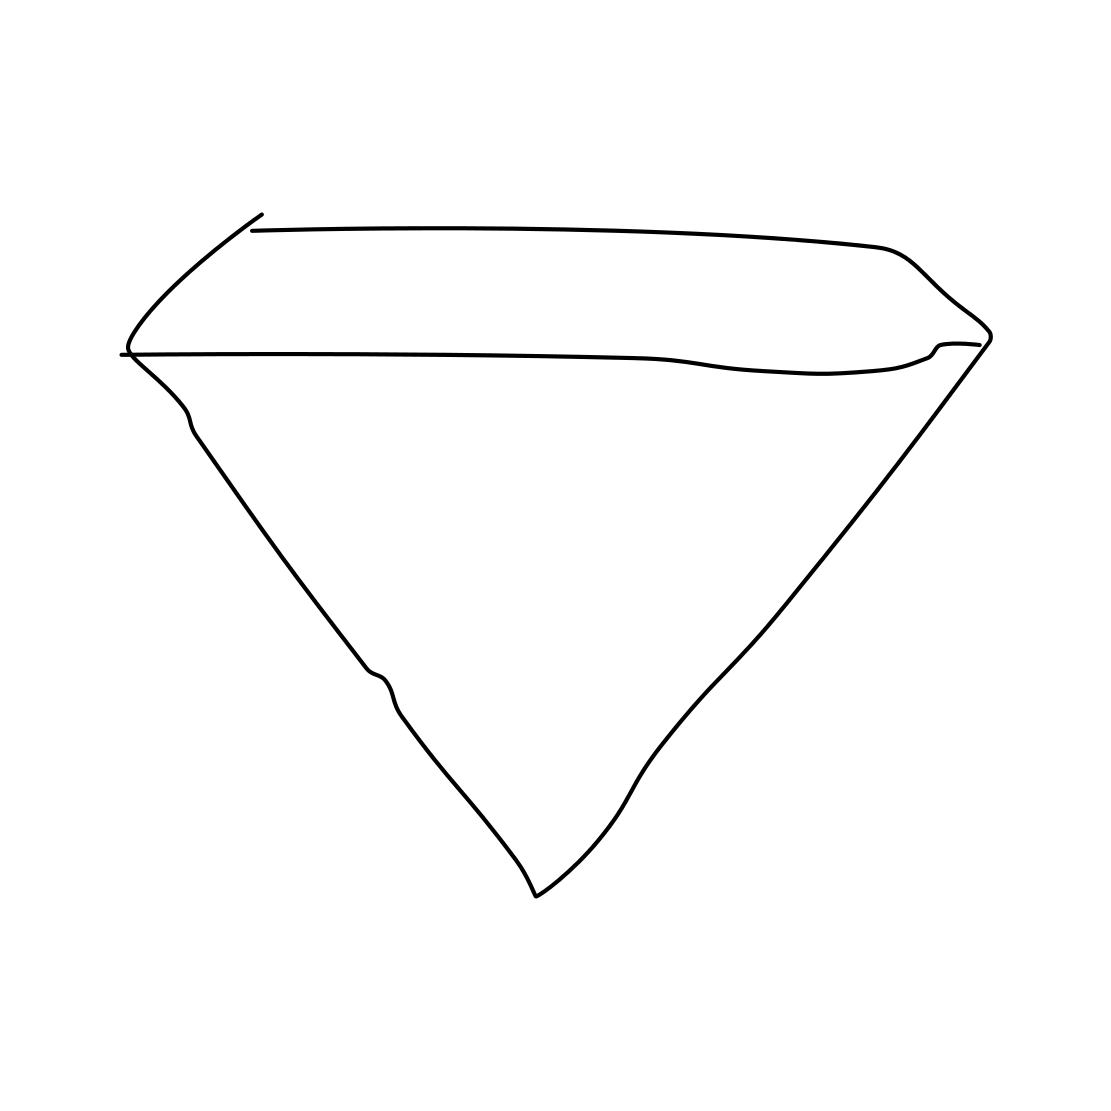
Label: diamond